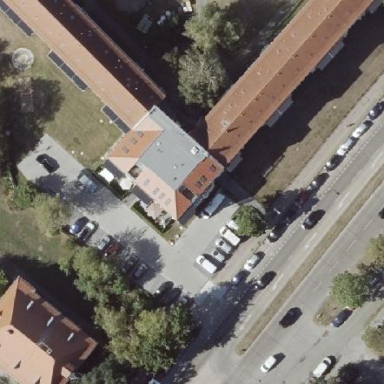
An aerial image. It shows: Quadruple saltbox roof shape on apartment building.